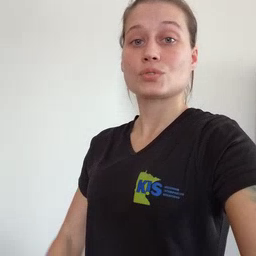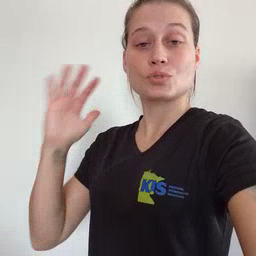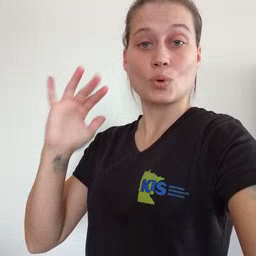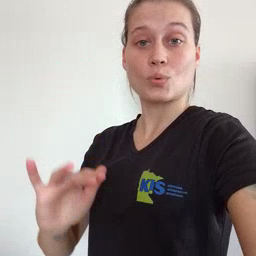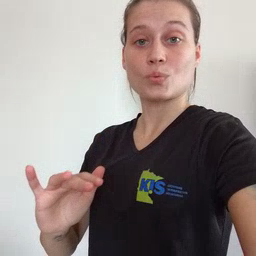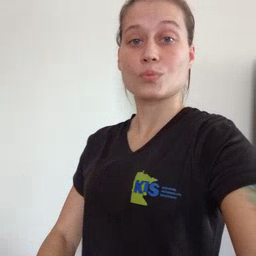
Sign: snow